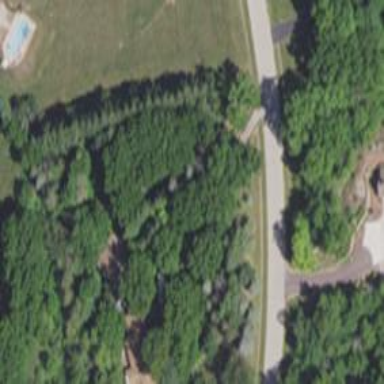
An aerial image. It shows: Driveway leading to service road.